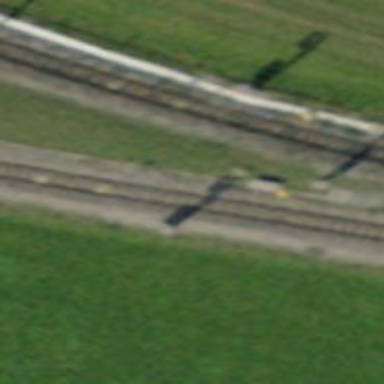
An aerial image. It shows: Railway signal.